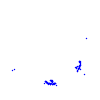
Particle: kaon